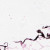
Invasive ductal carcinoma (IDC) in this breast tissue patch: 0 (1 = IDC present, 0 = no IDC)